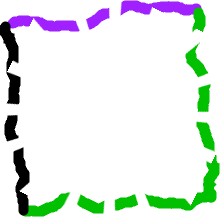
Shape: square